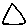
Label: triangle